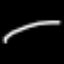
Label: square